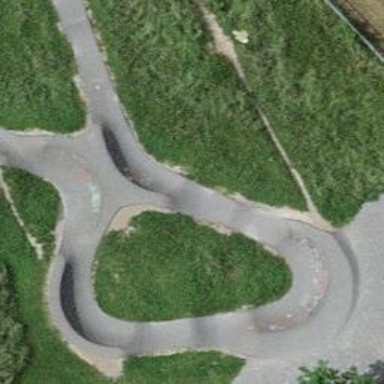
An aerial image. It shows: Asphalt pump track designed for cycling leisure.